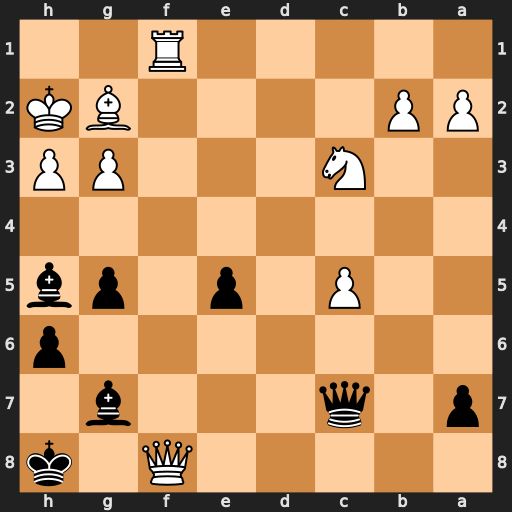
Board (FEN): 5Q1k/p1q3b1/7p/2P1p1pb/8/2N3PP/PP4BK/5R2
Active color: b
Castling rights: -
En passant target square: -
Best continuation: Bxf8 Rxf8+ Kg7